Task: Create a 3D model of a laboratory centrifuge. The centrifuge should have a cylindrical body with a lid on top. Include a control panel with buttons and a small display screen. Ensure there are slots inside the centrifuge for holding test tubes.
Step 426:
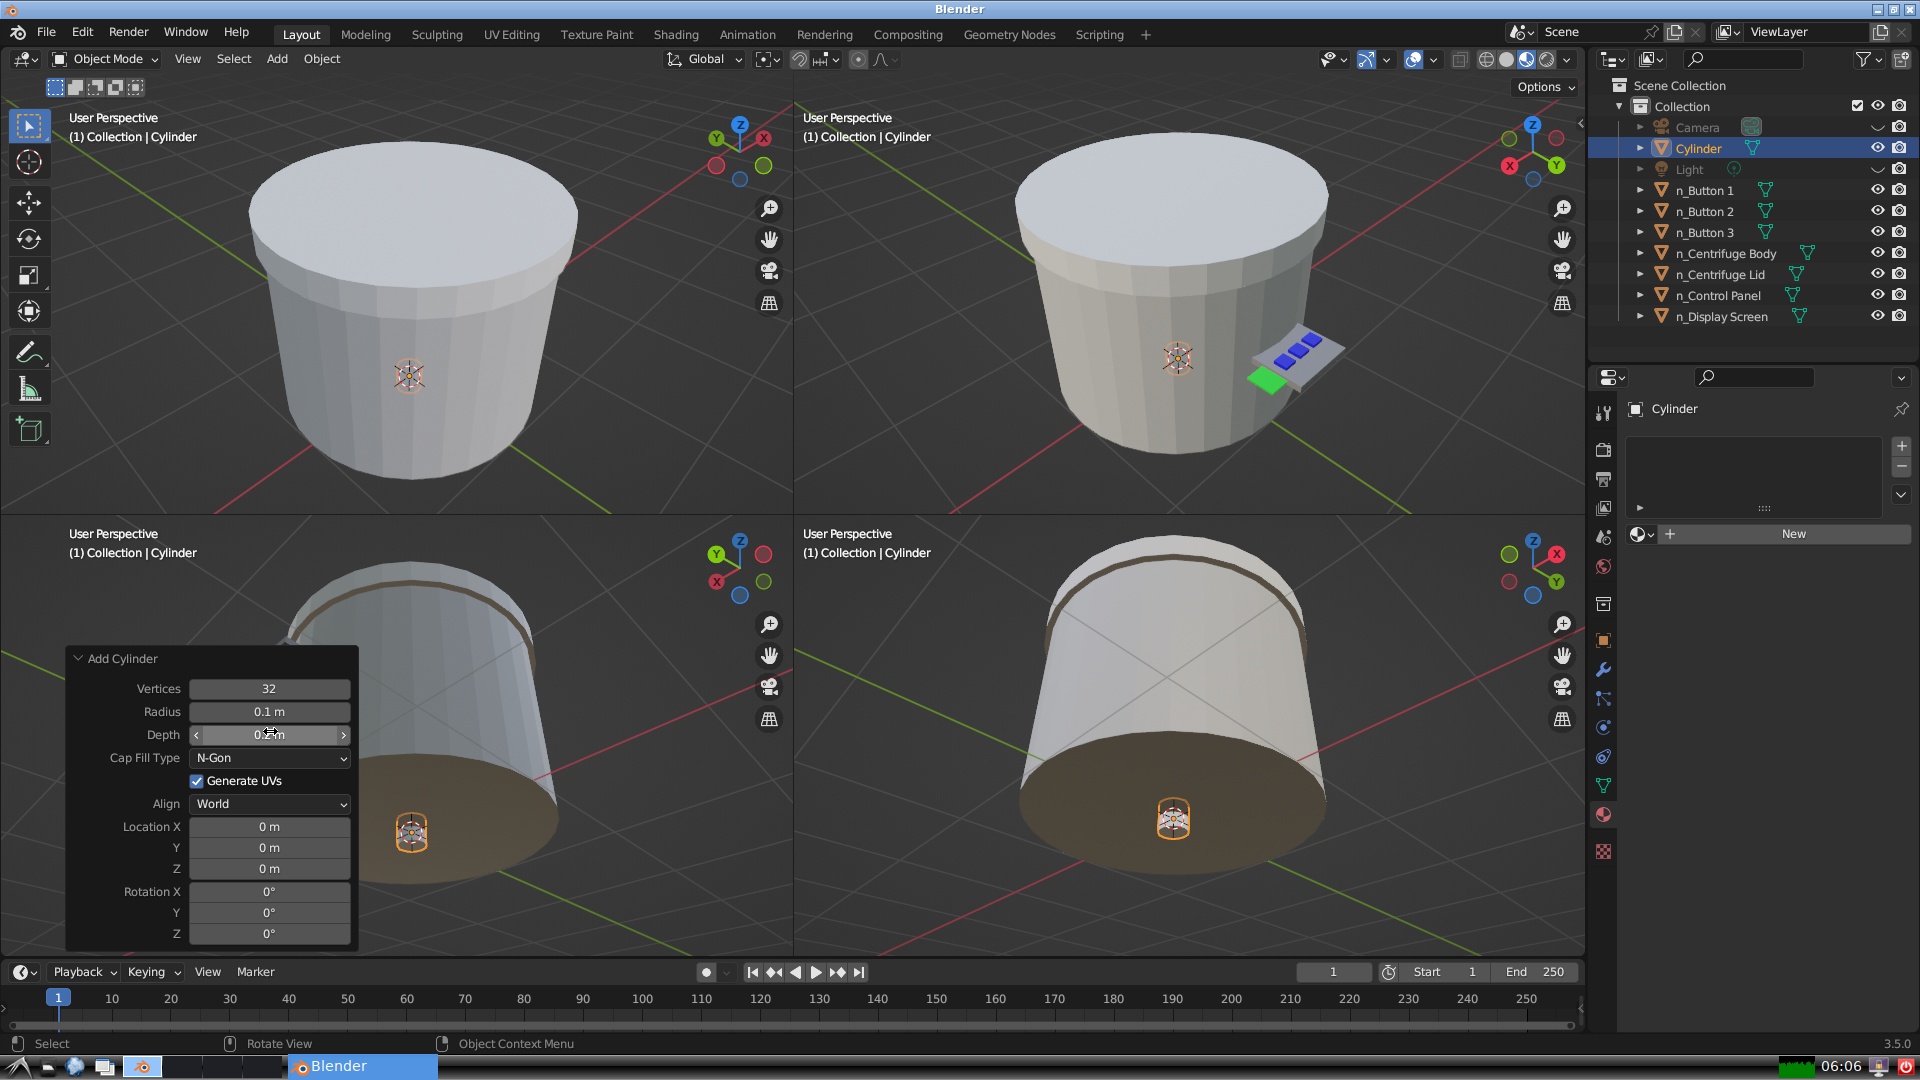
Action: click: no